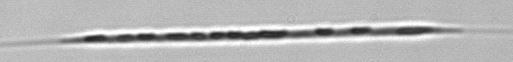
Label: Rhizosolenia